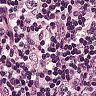
Metastatic tissue present: no